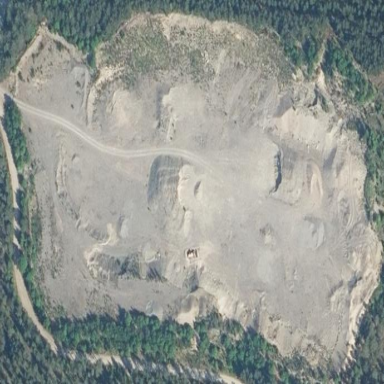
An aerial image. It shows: Quarry area.